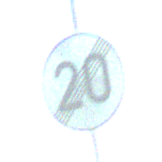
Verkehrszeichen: EndeGeschwindigkeit20
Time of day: MorningAfternoon
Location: Outdoor (Nature)
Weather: PartlyCloudy
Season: NotSpecified
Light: Natural